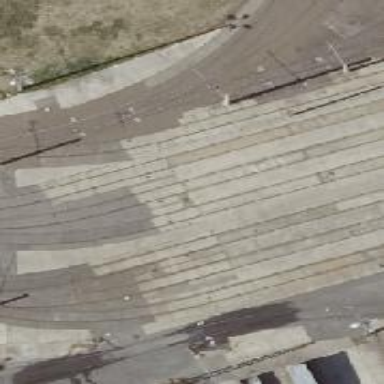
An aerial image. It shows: Tram railway running through service yard with electrified contact lines.